Field crop: tomato
Growth stage: 1
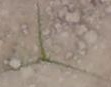
Species: cyperus